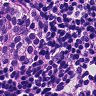
Metastatic tissue present: yes